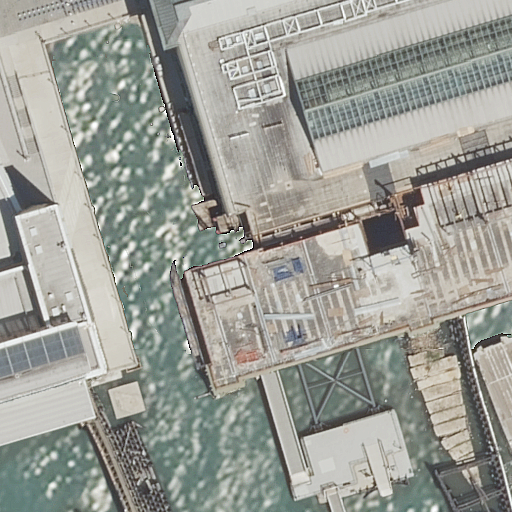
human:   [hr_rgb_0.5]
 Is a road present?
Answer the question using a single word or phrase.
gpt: yes

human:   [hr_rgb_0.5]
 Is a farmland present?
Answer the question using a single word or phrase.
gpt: no

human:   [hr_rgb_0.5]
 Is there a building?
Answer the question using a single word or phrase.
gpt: yes

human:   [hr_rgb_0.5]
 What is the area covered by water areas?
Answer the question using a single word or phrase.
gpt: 3380m2

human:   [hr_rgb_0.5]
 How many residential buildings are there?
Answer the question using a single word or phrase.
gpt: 3

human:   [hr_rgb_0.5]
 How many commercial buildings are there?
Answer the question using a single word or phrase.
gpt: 0

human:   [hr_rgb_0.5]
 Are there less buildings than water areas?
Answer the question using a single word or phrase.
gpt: no

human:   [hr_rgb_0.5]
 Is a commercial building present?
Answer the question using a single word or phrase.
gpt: no

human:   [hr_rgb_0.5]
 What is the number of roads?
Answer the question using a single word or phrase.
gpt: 1

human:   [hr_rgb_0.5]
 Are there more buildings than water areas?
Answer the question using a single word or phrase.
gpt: yes

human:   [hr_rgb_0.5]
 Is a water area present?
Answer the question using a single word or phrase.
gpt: yes

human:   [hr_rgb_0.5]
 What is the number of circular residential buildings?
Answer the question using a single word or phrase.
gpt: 0

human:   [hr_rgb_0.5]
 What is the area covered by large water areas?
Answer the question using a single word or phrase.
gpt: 3380m2

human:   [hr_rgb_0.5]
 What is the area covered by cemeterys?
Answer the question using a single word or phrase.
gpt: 0m2

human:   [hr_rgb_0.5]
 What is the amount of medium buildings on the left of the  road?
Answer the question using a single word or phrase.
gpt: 2

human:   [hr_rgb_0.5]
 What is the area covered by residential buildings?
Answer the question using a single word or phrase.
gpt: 5299m2

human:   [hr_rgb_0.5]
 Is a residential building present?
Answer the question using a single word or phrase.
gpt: yes

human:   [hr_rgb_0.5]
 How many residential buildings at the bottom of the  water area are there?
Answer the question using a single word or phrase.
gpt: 0

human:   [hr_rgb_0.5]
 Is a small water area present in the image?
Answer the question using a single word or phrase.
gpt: no

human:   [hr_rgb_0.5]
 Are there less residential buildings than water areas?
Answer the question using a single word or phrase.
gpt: no

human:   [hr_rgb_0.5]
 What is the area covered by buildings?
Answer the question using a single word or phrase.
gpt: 5511m2

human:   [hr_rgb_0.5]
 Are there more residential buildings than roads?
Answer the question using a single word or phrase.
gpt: yes

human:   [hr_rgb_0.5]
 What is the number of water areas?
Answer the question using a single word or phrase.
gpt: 1

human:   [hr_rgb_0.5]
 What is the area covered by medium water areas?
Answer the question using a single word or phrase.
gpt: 0m2

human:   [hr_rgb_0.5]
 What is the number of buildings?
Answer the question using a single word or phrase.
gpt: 5

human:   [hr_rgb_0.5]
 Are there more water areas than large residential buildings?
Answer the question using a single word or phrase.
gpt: no

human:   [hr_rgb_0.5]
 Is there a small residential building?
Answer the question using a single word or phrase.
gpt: no

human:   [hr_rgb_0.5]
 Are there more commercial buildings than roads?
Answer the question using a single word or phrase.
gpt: no

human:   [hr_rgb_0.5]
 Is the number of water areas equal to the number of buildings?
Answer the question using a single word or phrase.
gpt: no

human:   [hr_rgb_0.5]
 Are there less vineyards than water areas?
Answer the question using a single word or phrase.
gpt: yes

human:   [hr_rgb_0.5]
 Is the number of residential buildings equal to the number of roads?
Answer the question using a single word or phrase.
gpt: no

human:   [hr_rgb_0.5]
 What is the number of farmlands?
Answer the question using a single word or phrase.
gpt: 0

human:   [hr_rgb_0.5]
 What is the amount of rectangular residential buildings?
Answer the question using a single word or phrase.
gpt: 1

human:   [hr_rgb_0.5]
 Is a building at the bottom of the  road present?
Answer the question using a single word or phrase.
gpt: yes

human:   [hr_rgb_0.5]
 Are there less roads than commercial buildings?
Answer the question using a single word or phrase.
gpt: no

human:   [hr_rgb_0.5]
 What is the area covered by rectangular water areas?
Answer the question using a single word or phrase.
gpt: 0m2

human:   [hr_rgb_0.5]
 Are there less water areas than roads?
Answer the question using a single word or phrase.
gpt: no

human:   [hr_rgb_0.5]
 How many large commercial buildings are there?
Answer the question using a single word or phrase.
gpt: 0

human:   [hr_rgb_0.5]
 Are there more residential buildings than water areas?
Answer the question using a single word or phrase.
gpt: yes

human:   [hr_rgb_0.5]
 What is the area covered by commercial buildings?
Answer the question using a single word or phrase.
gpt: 0m2

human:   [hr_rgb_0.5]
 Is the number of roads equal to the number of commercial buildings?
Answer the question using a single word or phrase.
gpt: no

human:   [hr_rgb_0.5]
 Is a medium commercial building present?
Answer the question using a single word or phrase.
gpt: no

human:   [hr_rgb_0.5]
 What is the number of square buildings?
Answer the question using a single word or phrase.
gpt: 0

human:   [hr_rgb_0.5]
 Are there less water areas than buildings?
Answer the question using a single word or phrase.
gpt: yes

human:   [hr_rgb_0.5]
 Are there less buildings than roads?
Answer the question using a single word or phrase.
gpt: no

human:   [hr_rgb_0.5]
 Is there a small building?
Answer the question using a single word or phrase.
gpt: yes

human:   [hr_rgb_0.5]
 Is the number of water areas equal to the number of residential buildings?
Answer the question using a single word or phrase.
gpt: no

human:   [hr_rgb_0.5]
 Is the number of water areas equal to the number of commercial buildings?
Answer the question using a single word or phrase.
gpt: no

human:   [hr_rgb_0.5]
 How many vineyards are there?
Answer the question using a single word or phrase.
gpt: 0

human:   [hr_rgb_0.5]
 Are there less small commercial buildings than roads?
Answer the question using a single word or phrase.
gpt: yes

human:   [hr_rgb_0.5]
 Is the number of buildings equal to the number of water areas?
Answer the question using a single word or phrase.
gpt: no

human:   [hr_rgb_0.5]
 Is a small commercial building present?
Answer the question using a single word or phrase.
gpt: no

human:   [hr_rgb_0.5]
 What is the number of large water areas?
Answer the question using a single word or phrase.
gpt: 1

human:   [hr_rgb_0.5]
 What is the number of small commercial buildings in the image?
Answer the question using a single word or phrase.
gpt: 0

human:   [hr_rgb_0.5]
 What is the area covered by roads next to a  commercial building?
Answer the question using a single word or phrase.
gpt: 0m2

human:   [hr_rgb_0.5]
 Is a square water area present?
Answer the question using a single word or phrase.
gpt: no

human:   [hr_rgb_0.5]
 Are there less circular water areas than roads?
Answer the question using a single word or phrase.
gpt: yes

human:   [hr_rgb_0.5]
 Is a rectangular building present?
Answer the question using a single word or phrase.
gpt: yes

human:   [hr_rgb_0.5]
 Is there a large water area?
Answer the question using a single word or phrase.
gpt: yes

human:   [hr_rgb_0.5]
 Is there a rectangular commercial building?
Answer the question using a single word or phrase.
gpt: no

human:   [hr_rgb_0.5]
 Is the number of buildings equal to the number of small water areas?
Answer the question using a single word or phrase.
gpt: no

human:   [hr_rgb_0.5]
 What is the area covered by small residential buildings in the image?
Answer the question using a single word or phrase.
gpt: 0m2

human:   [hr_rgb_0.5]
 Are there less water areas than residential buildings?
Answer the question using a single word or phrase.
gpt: yes

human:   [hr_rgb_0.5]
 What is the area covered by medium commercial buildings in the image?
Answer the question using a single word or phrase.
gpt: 0m2